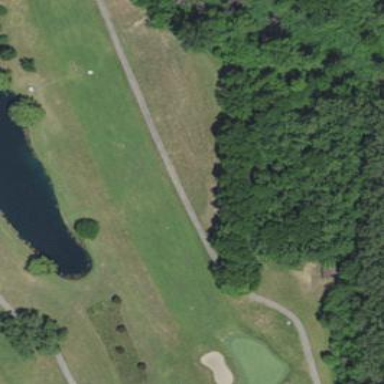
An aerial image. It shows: Grassy area designated as golf fairway.